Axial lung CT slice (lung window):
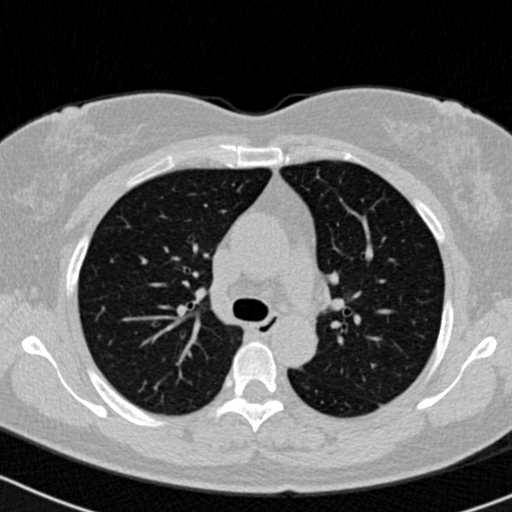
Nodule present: no